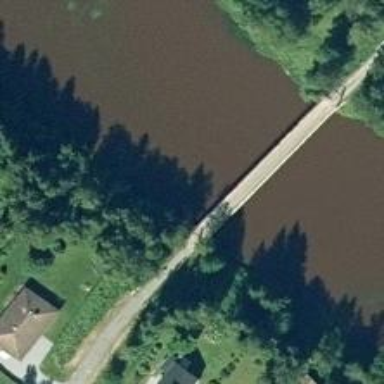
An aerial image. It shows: Suspension bridge for cyclists on cycleway.